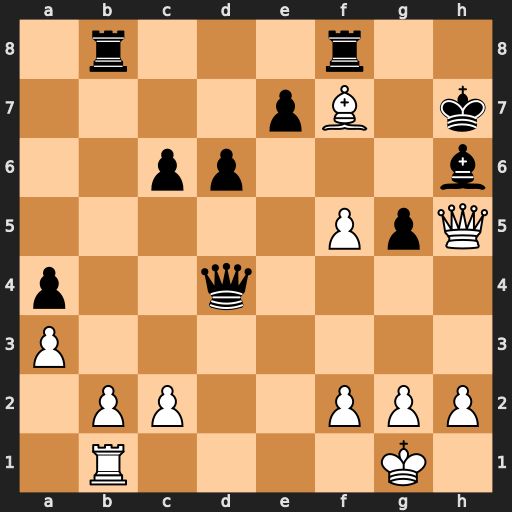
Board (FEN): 1r3r2/4pB1k/2pp3b/5PpQ/p2q4/P7/1PP2PPP/1R4K1
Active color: w
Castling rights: -
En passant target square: -
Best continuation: Qg6+ Kh8 Qxh6#